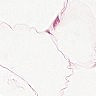
Metastatic tissue present: no